Question: i have following result i want to fetch record according to my requirement.
i have user 'id' , i want only those assets record only who match 'user_list' id but its show me all the campaign related assets record i want only 'user_list[ID]' based record please help me this thanks
example: suppose i have '5a226aa9c5941e2f845667c3 userid' i want only assets related to this id
'''
export function getCampaigns(req, res) {
return Campaign.find({"assets.users_list": req.params.riderid ,status: 'Executed'}).exec()
.then(handleEntityNotFound(res))
.then(respondWithResult(res))
.catch(handleError(res));
}
{
"_id" : ObjectId("5b49d08db8695590d4ea7204"),
"company_id" : ObjectId("59e07c60bdd6d7a454a89304"),
"brand_id" : ObjectId("59e090a8bdd6d7a454a89305"),
"campaign_name" : "testing campaign 1",
"no_of_days" : "7",
"status" : "Executed",
"updated_date" : ISODate("2018-07-14T10:29:33.164Z"),
"created_date" : ISODate("2018-07-14T10:29:33.164Z"),
"active" : true,
"assets" : [
{
"_id" : ObjectId("5b49cef1b8695590d4ea7203"),
"brand_id" : ObjectId("59e090a8bdd6d7a454a89305"),
"medium" : "Billboard",
"quantity" : "1",
"image" : "1531563759445.JPG",
"__v" : 0,
"assets_planned_end_date" : ISODate("2018-07-14T10:30:13.000Z"),
"assets_planned_start_date" : ISODate("2018-07-14T10:30:13.000Z"),
"users_list" : [
ObjectId("5a226aa9c5941e2f845667c3")
],
"outdoor_tracking" : []
},
{
"_id" : ObjectId("5b49cef1b8695590d4ea7203"),
"brand_id" : ObjectId("59e090a8bdd6d7a454a89305"),
"medium" : "Billboard 2",
"quantity" : "5",
"image" : "<PHONE>.JPG",
"__v" : 0,
"assets_planned_end_date" : ISODate("2018-07-14T10:30:13.000Z"),
"assets_planned_start_date" : ISODate("2018-07-14T10:30:13.000Z"),
"users_list" : [
ObjectId("5a1d0c63ea1c673058e88d2c")
],
"outdoor_tracking" : []
},
],
"__v" : 1
}
'''
i want campaign record and assets record only those Assets who have related 'user_list ID'

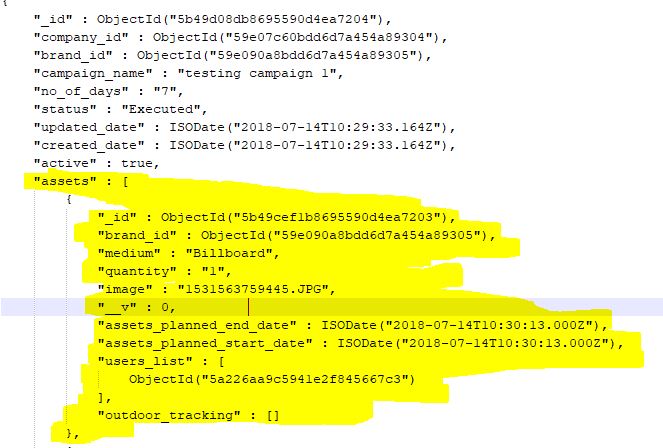
Answer: You're only defining criteria in your query, not projection. you have to project only elements of array needed. Don't know exact mongoose syntax, but translate this query :
'''
db['01'].find(
{"assets.users_list":ObjectId("5a226aa9c5941e2f845667c3")}, // <= query part
{assets:{$elemMatch:{users_list:ObjectId("5a226aa9c5941e2f845667c3")}},
campaign_name:1,company_id:1} //<= projection part
)
'''
Here's the result :
'''
{
"_id" : ObjectId("5b49d08db8695590d4ea7204"),
"company_id" : ObjectId("59e07c60bdd6d7a454a89304"),
"campaign_name" : "testing campaign 1",
"assets" : [
{
"_id" : ObjectId("5b49cef1b8695590d4ea7203"),
"brand_id" : ObjectId("59e090a8bdd6d7a454a89305"),
"medium" : "Billboard",
"quantity" : "1",
"image" : "1531563759445.JPG",
"__v" : 0,
"assets_planned_end_date" : ISODate("2018-07-14T12:30:13.000+0200"),
"assets_planned_start_date" : ISODate("2018-07-14T12:30:13.000+0200"),
"users_list" : [
ObjectId("5a226aa9c5941e2f845667c3")
],
"outdoor_tracking" : [
]
}
]
}
'''